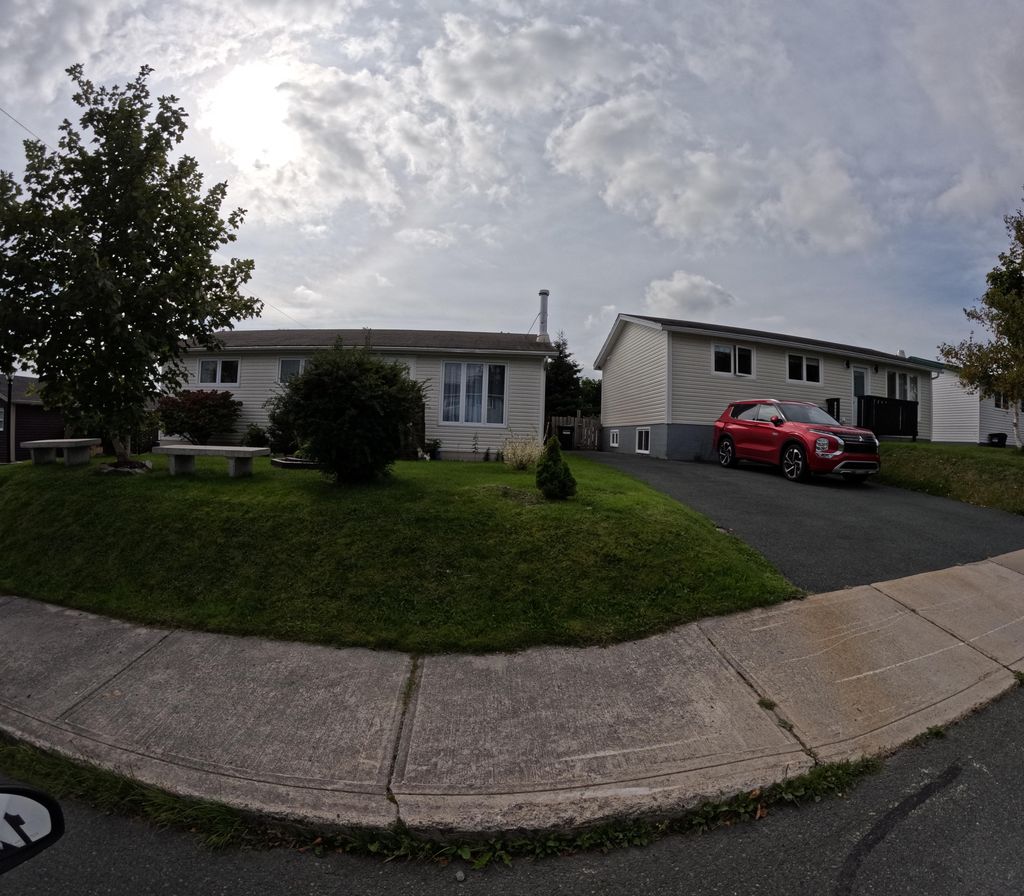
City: st_johns